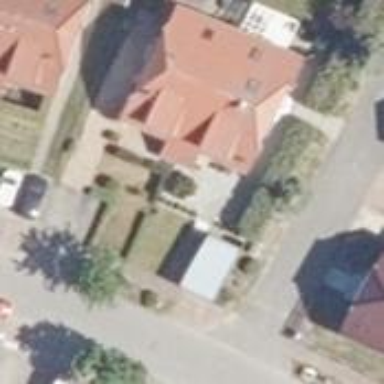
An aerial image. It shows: Residential building with red half-hipped roof made of roof tiles.